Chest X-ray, PA view. Patient: 73 years old, sex F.
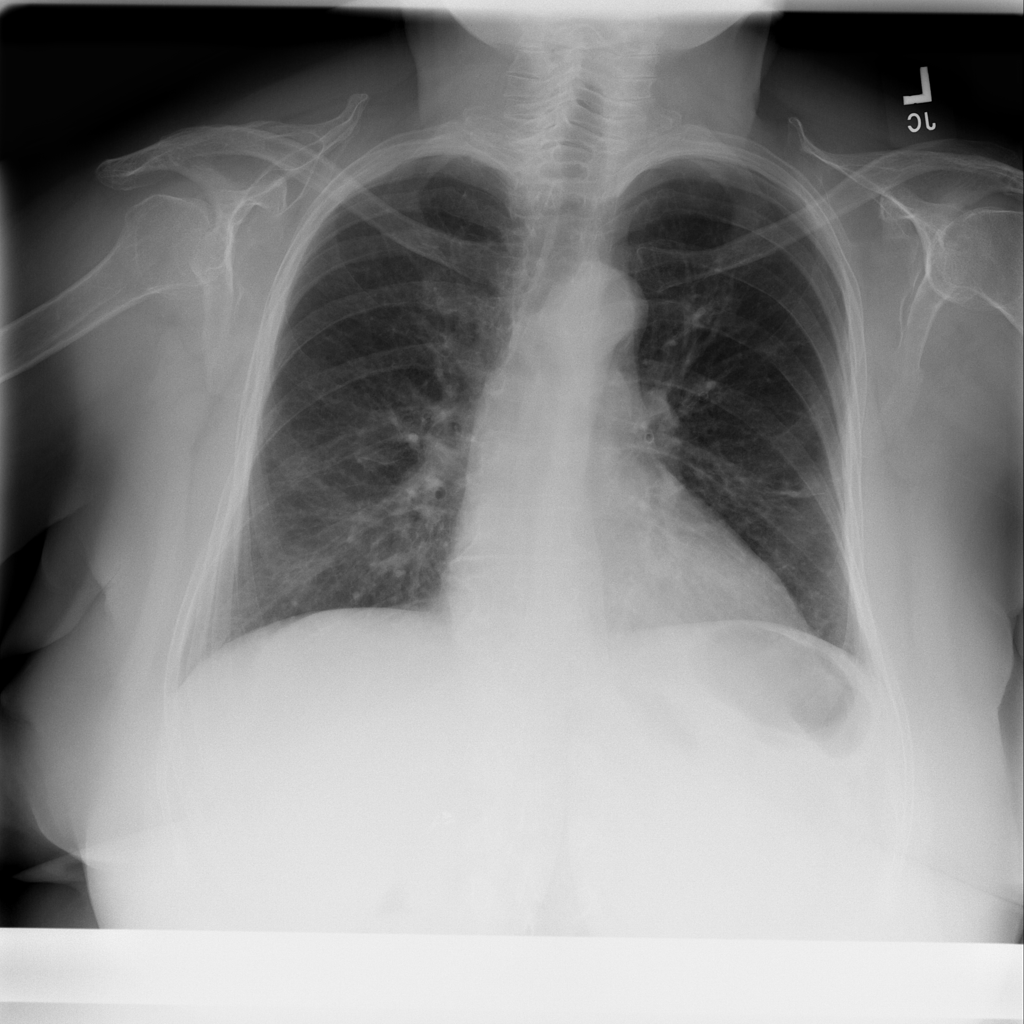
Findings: Atelectasis